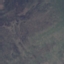
Label: HerbaceousVegetation